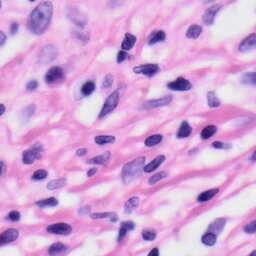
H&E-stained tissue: Skin